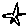
Label: star